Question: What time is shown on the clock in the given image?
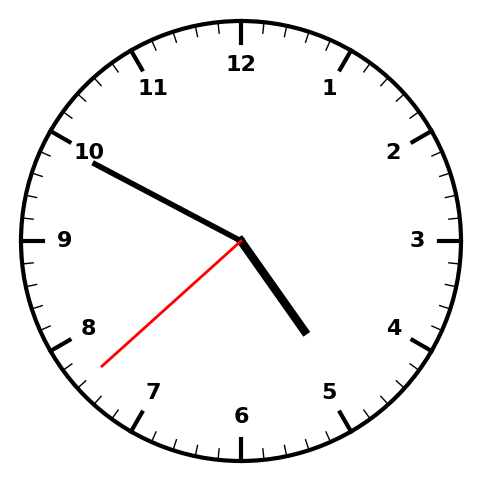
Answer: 04:49:38